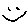
Label: smiley face